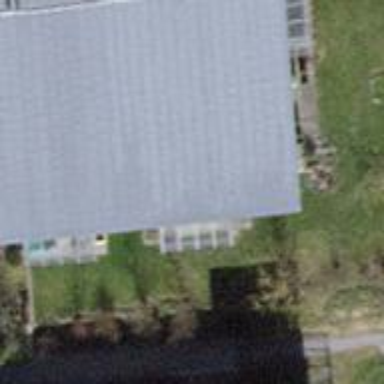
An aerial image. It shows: Semi-detached house.